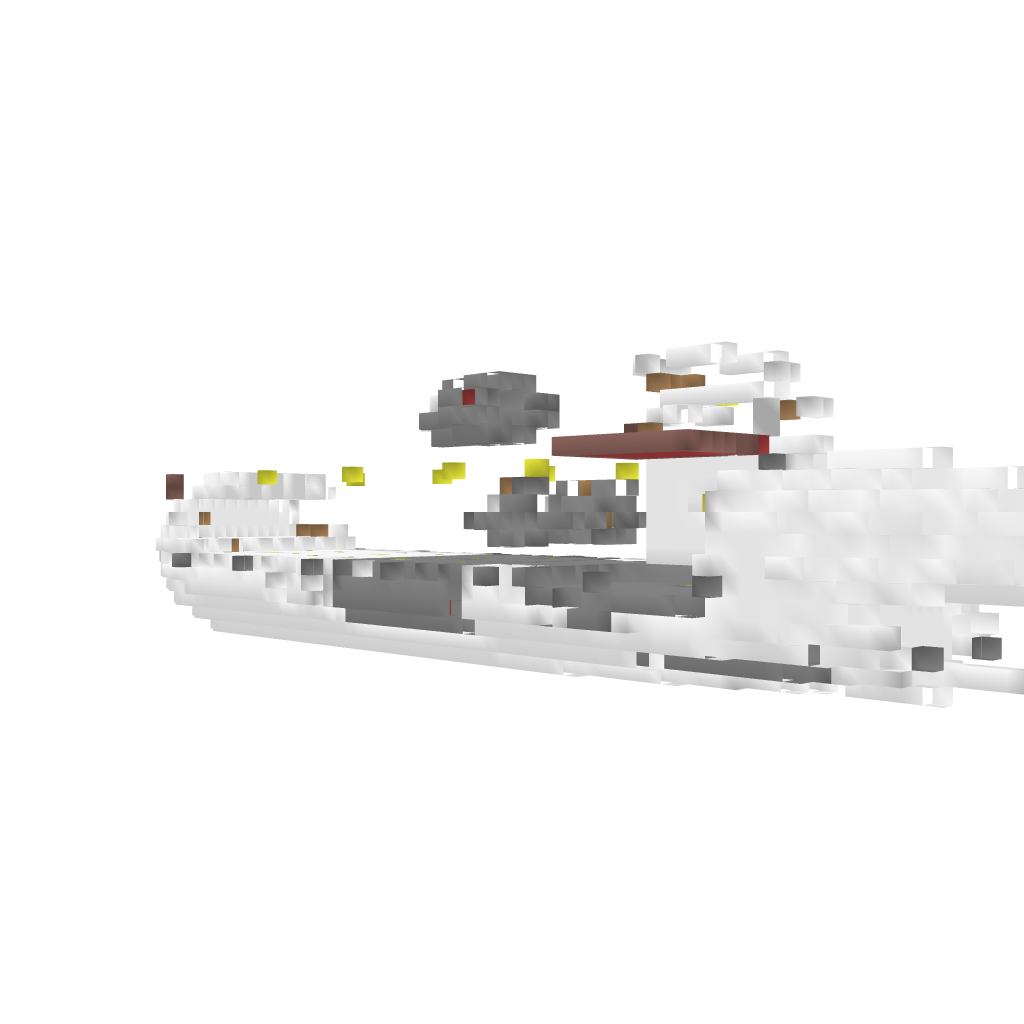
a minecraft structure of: Aircraft Carrier Airship - Silver Empire Escort Carrier bad low quality